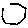
Label: hexagon